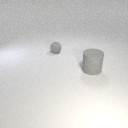
small gray rubber sphere behind large gray rubber cylinder